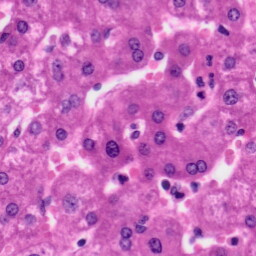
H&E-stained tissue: Liver